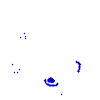
Particle: kaon